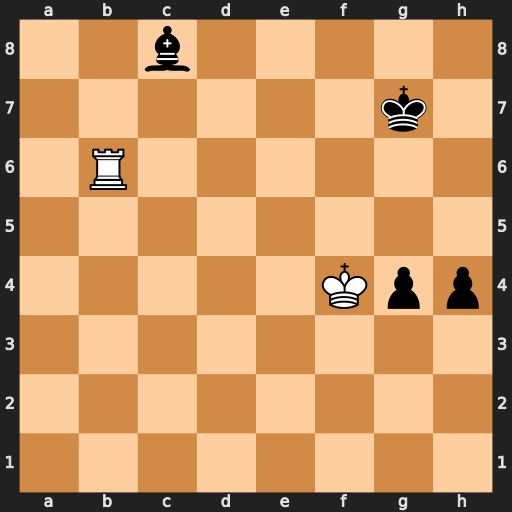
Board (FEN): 2b5/6k1/1R6/8/5Kpp/8/8/8
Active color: w
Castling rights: -
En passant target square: -
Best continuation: Rc6 Bb7 Rc7+ Kf6 Rxb7